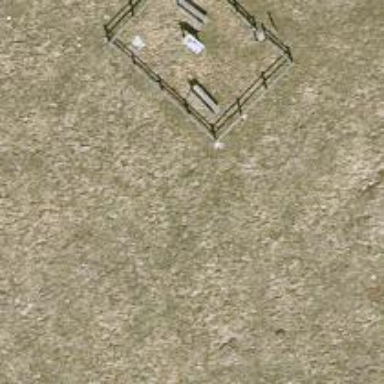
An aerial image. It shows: Fence.